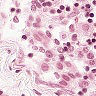
Metastatic tissue present: no